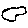
Label: cloud